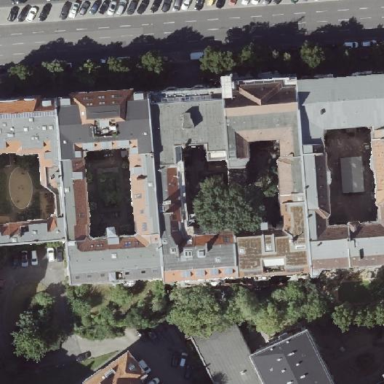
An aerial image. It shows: Building consisting of apartments with double saltbox roof shape.